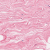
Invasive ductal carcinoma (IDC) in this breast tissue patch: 0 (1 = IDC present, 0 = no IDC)